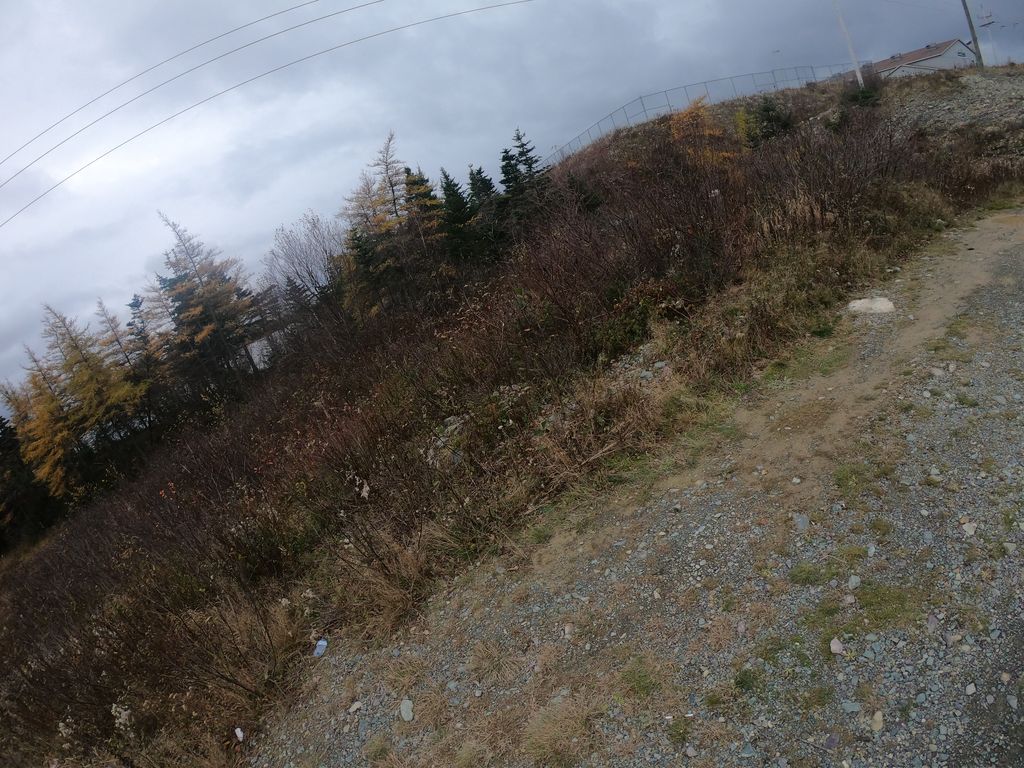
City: st_johns